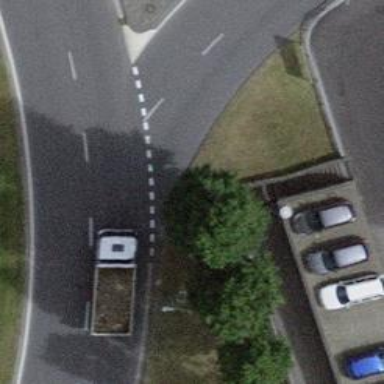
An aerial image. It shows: Tunnel footway.